Question: How can I create an ERD from an existing database in Microsoft SQL Server 2014?
The ERD needs to resemble:
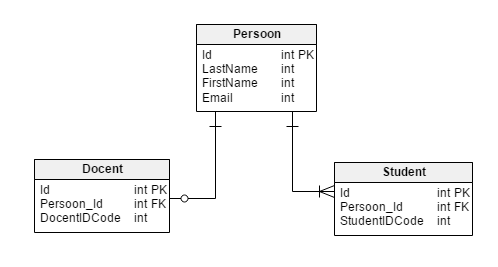
Answer: The easiest way to do so, would be from SQL Server Management Studio (SSMS).
Go to Database -> Database Diagrams -> Right click -> Add new diagram -> Add the desired tables for your ERD. Given your tables actually have relationships defined between them the relationships will be drawn as well.
It should be noted, this will be a very basic looking ERD, and might not be quite to the standard of what you would expect out of an ERD.